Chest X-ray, PA view. Patient: 47 years old, sex M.
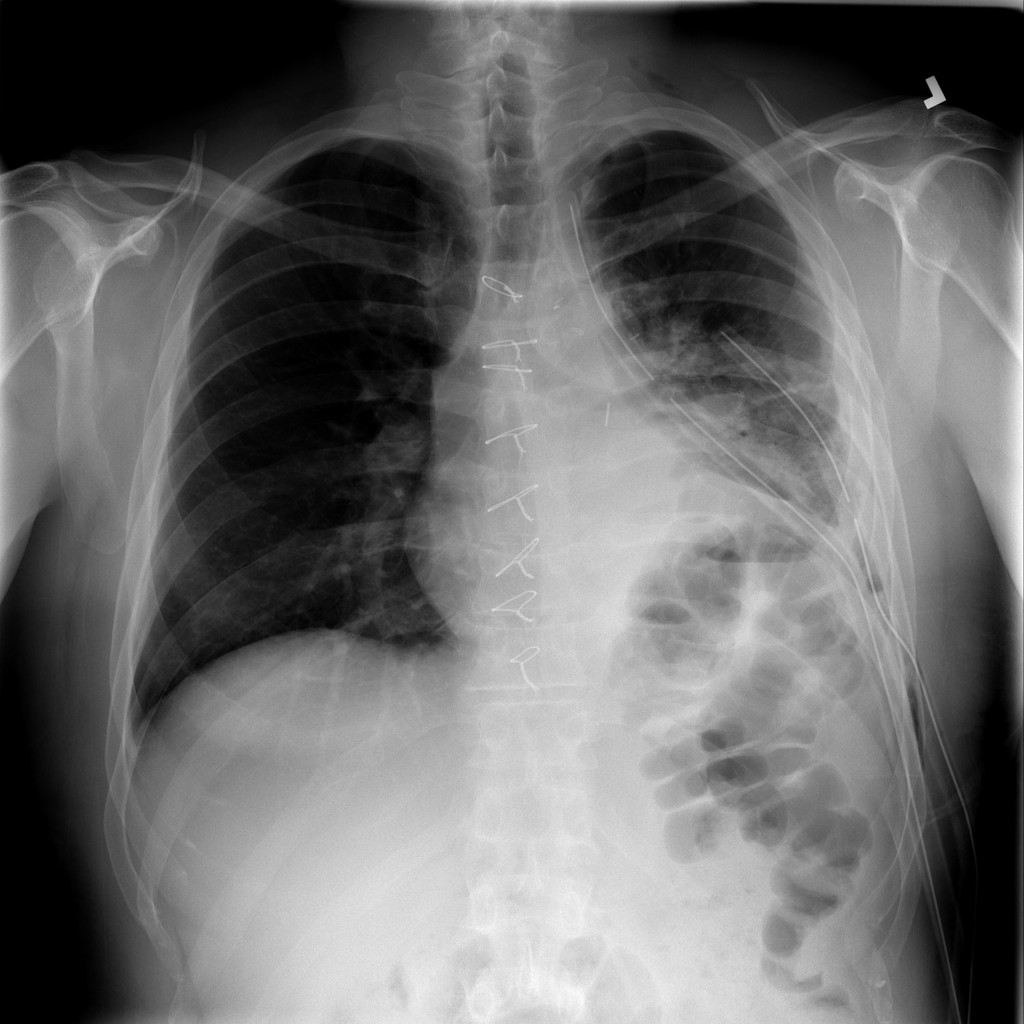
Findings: Pneumothorax